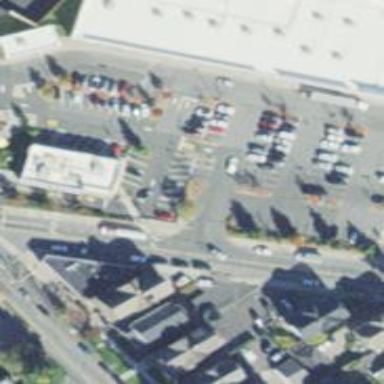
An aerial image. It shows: Footway with zebra crossing.